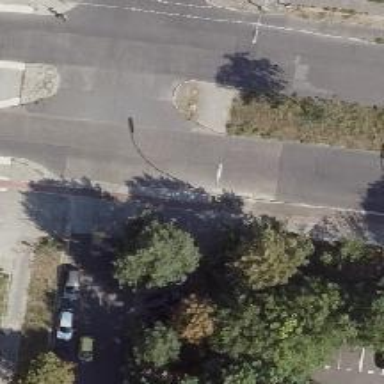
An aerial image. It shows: Secondary road with asphalt surface and cycle track on the right.